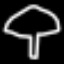
Label: mushroom